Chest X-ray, PA view. Patient: 15 years old, sex M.
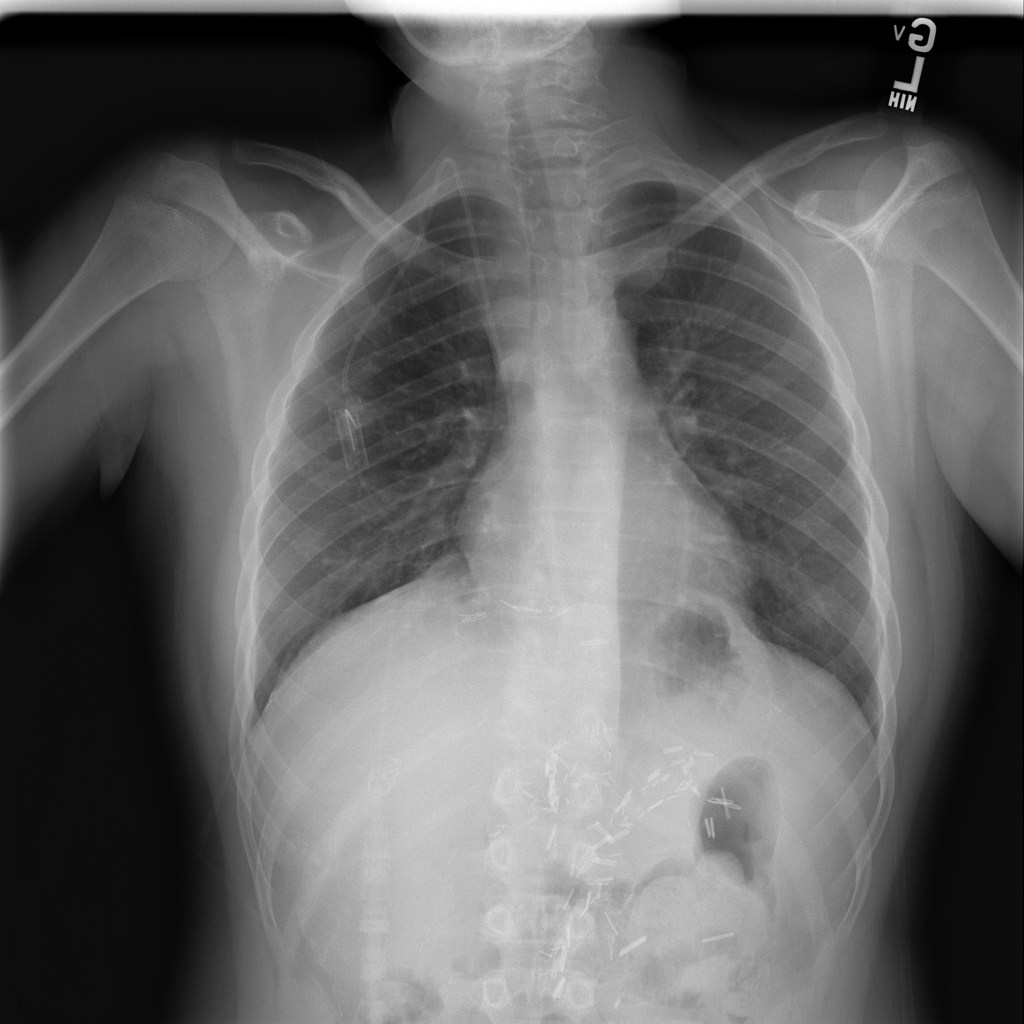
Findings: No Finding